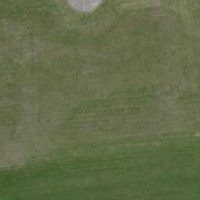
EUNIS habitat code: 52
Species observed at this site:
Corvus cornix
Motacilla alba